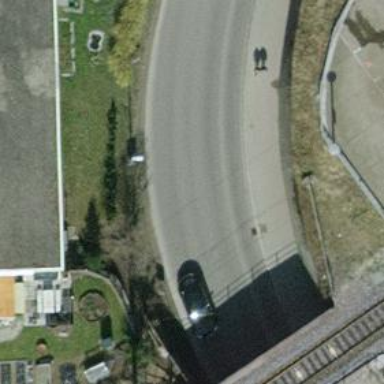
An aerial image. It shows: Left sidewalk along asphalt tertiary road.